Contrast-enhanced CT slice 34 of 69
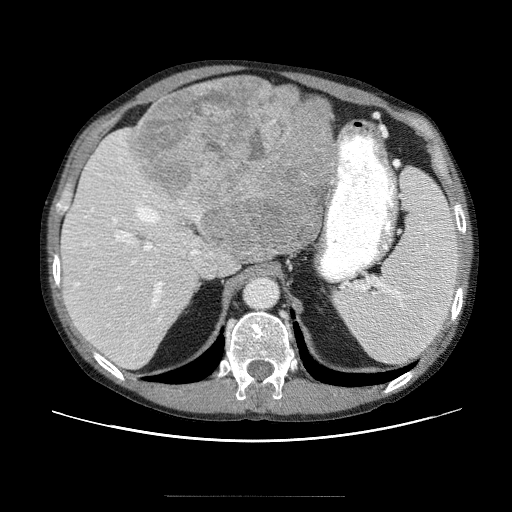
Segmented voxel counts for this case:
Liver: 899051 voxels
Tumor mass: 1033536 voxels
Portal vein: 20826 voxels
Abdominal aorta: 4410 voxels